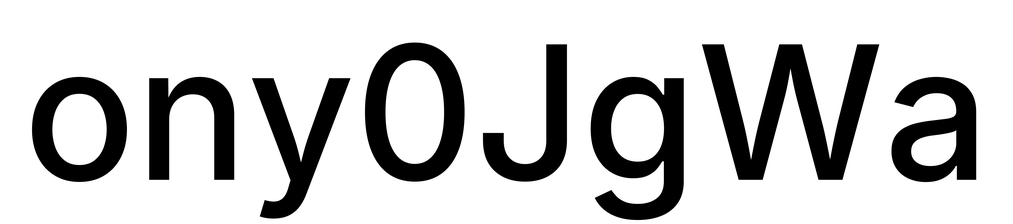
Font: Inter_Medium